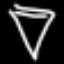
Label: diamond